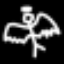
Label: angel